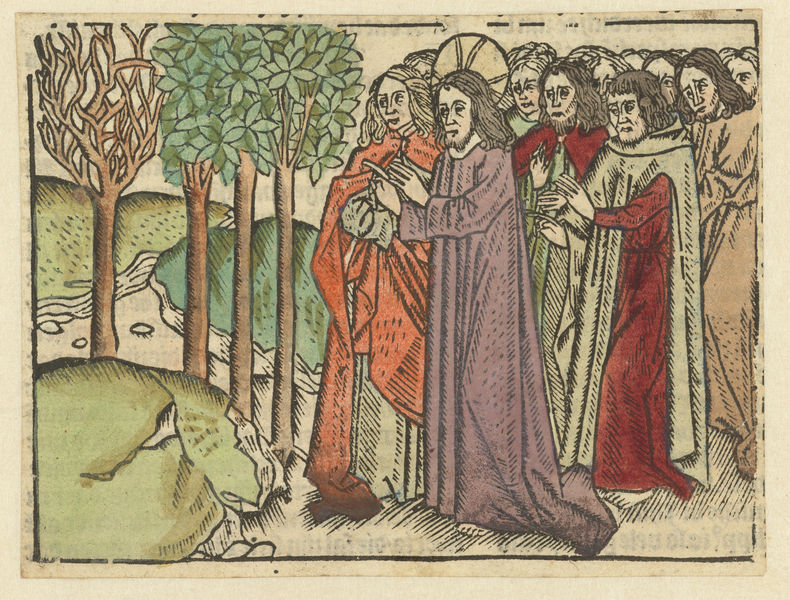
Titel: Christus vervloekt de vijgeboom
Künstler: Meester van Antwerpen (I)
Standort: Amsterdam
Institution: Rijksmuseum
Schlagwörter: manteau, rouge, prière, paysage, tronc, chemin, violet, feuilles, jesus, hommes, saint, robes, feuillage, jesu, roche, abre, roches, manteaux, abres, nimbus, chemina